Interaction volume radius: 5 \u00c5
Interaction volume height: 15 \u00c5
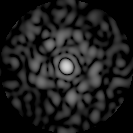
Disorder parameter: 0.8161